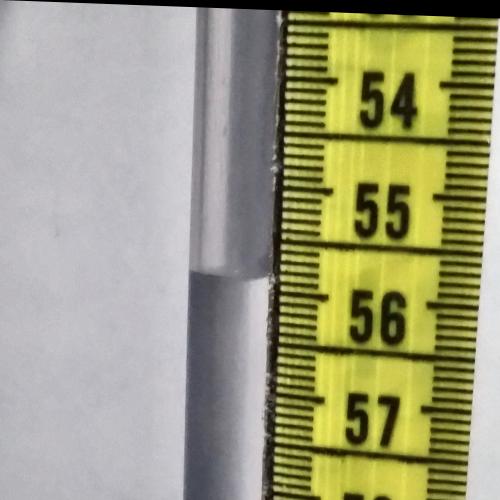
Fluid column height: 55.8 cm